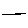
Label: line